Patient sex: M
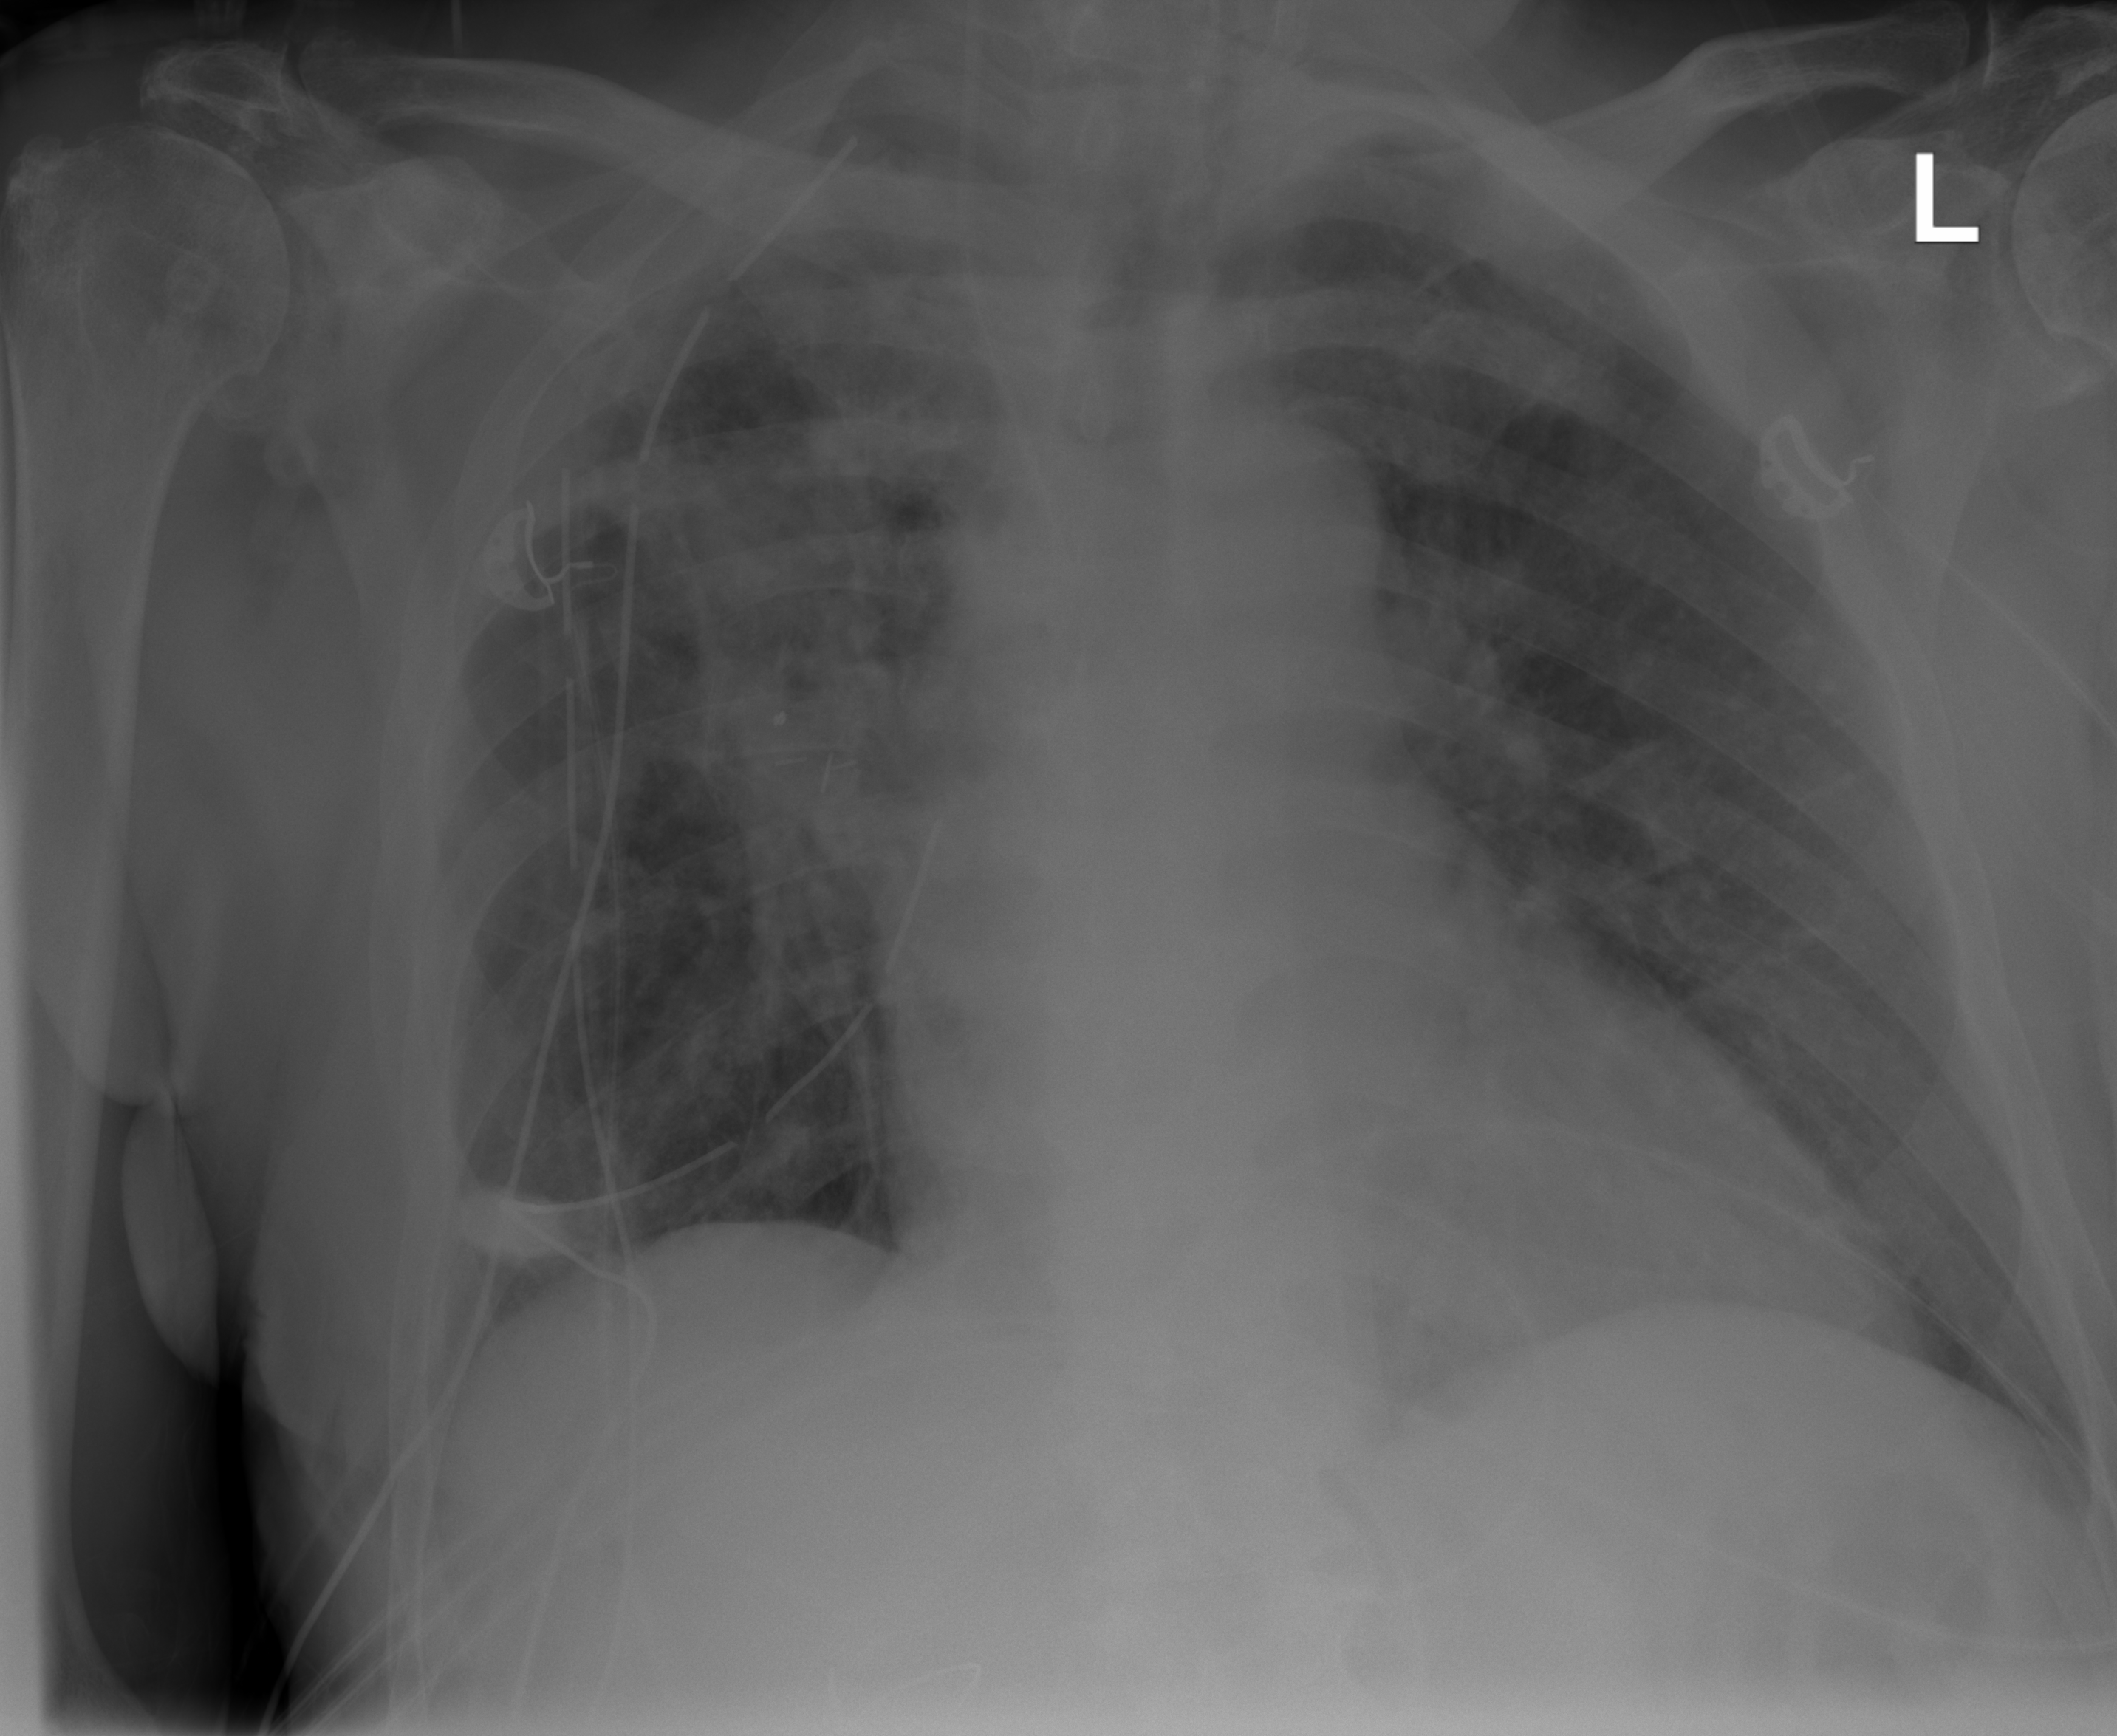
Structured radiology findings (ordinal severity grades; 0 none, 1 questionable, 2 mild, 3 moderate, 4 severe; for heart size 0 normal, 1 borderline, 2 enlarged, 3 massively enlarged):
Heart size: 2
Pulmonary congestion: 0
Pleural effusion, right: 0
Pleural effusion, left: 0
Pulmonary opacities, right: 0
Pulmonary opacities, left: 0
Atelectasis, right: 2
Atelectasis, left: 0